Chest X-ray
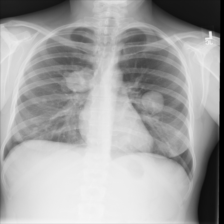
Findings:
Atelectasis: negative
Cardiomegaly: negative
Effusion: negative
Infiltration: negative
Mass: positive
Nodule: negative
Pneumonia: negative
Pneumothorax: negative
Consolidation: negative
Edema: negative
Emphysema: negative
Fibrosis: negative
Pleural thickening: negative
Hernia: negative